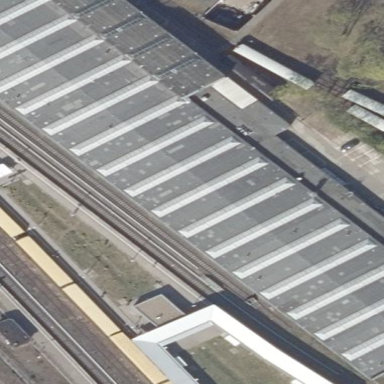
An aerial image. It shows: Grey roofed commercial building with flat roof shape.